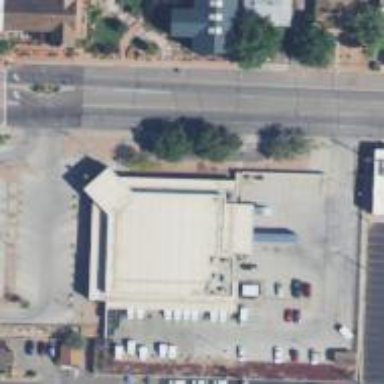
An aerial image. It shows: Post office.